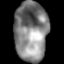
Tissue: lung
Cell type: Epithelial cells
Senescence score: 0.2164
Nuclear area (px): 1936
Mean DAPI intensity: 131.575